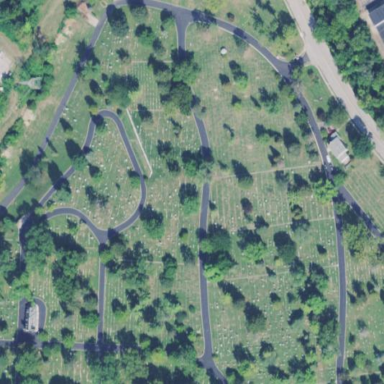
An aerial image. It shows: Cemetery.